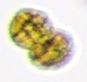
Label: Margalefidinium